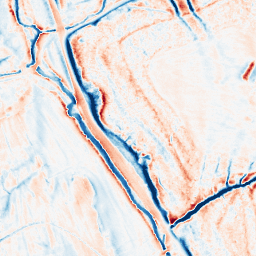
Category: classical
Decomposition family: gaussian_anisotropic
Decomposition parameters: sigma_x: 5
sigma_y: 2
Upsampling method: sinc_hamming
Upsampling parameters: scale: 4
kernel_size: 8
Upsampling scale: 4